Question: I am creating an ACCESS Application where one of the steps is to import data from an Excel Spreadsheet into DB. Everything works great, however, if there are different types of values (ie. string, numbers), ACCESS only imports one type.
1. The Excel Spreadsheet has a column with the following data
:
When I use the following ACCESS code, only the numbers in this case gets extracted from the sheet. The other ones like CCH is not extracted. If lets say the first cell has CCH as its value, only these would get extracted, the numbers would not:
'''
Dim ConnectString As String
ConnectString = "Provider=Microsoft.Jet.OLEDB.4.0;" & "Data Source=" & FilePath & ";" & "Extended Properties=""Excel 8.0;HDR=Yes;IMEX=1"";"
objConnection.Open ConnectString
objRecordset.Open "Select * FROM [Sheet1$]", objConnection, adOpenStatic, adLockOptimistic
Do Until objRecordset.EOF
Code = objRecordset.Fields.ITEM(0)
' ===== More code Here ==== '
Loop
'''
How do I go about fixing this issue?
Thanks for your help
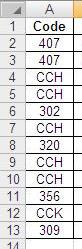
Answer: Why not TransferSpreadsheet ?
'''
DoCmd.TransferSpreadsheet acImport, acSpreadsheetTypeExcel12Xml, _
"SheetX", "C:\docs\XL.xlsx", True, "Sheet3$"
'''
Otherwise, you may need to tamper with the registry.